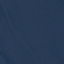
Land use / land cover: SeaLake